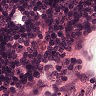
Metastatic tissue present: no